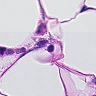
Metastatic tissue present: yes